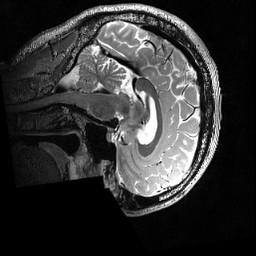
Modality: T2w
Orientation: sagittal
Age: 25
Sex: male
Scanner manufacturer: siemens
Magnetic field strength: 3 T
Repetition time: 3.2 s
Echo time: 0.56 s